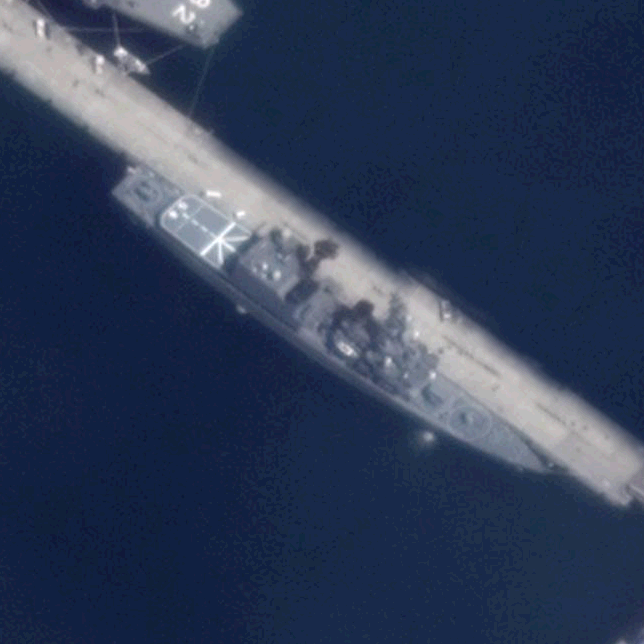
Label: Asagiri-class_destroyer